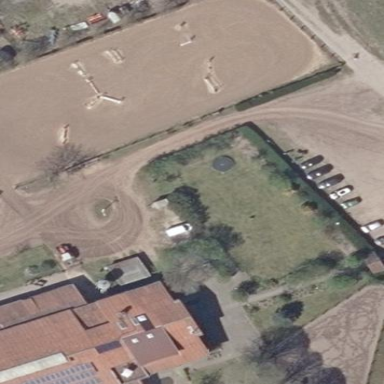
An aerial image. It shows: Equestrian pitch used for leisure and sports activities.